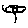
Label: flower